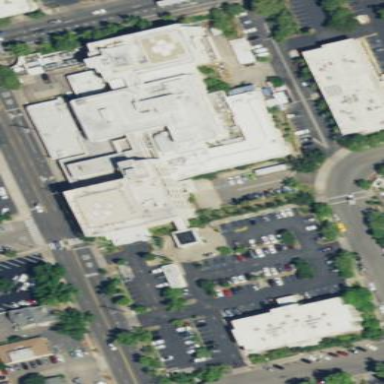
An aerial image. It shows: Healthcare facility identified as hospital.